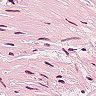
Metastatic tissue present: no